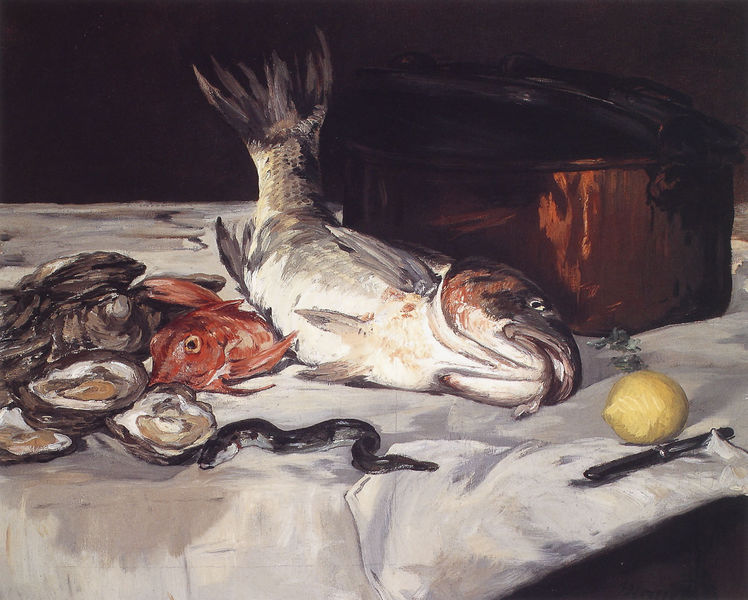
Titel: Fisch und Austern (Stilleben mit Fisch)
Künstler: Édouard Manet
Institution: Chicago, The Art Institute
Schlagwörter: dunkel, meer, schatten, weiß, gelb, braun, grau, schwarz, tisch, rot, tuch, augen, messer, tot, tischdecke, tischtuch, öl, pastos, auge, decke, schuppen, stilleben, stillleben, topf, ecke, korb, geschlossen, meeresfrüchte, memento mori, kupfer, schlange, kiste, fisch, karpfen, besteck, sterben, maul, muschel, terrine, fang, austern, muscheln, zitrone, geöffnet, aufgeschlagen, leigen, kochtopf, fische, auster, flossen, flosse, aal, kupfertopf, kupferkessel, füller, zitrus, meeresbewohner, fischstilleben, kugelschreiben, 'fisch, miuscheln